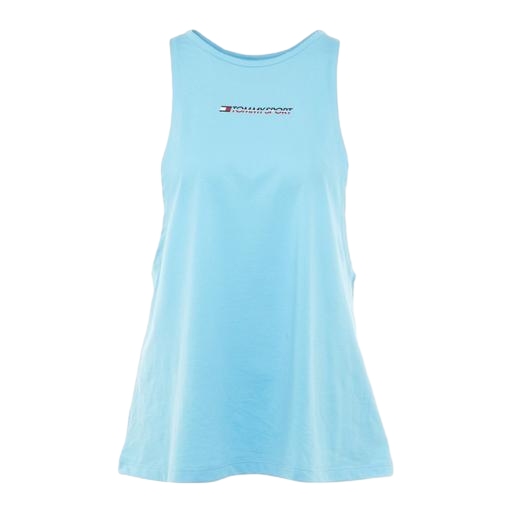
blue performance logo tank top, blue women's graphic tank, blue performance tank top, white background